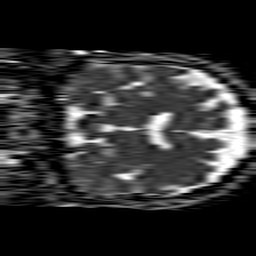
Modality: ADC
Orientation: coronal
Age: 56
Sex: male
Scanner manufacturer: philips
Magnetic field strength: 1.5 T
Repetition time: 4.6 s
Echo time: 0.08517 s